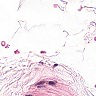
Metastatic tissue present: no